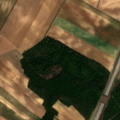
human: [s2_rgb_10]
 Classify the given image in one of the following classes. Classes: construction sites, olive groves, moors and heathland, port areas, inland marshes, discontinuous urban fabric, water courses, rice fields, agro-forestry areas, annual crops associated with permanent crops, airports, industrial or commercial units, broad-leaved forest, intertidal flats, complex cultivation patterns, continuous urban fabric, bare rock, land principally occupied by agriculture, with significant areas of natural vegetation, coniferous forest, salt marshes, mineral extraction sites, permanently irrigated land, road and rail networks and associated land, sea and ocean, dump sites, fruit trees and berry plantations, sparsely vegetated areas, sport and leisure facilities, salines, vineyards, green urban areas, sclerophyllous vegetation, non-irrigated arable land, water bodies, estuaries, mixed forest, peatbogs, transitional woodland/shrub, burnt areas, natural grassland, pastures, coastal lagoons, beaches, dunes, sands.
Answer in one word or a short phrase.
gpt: road and rail networks and associated land, non-irrigated arable land, broad-leaved forest